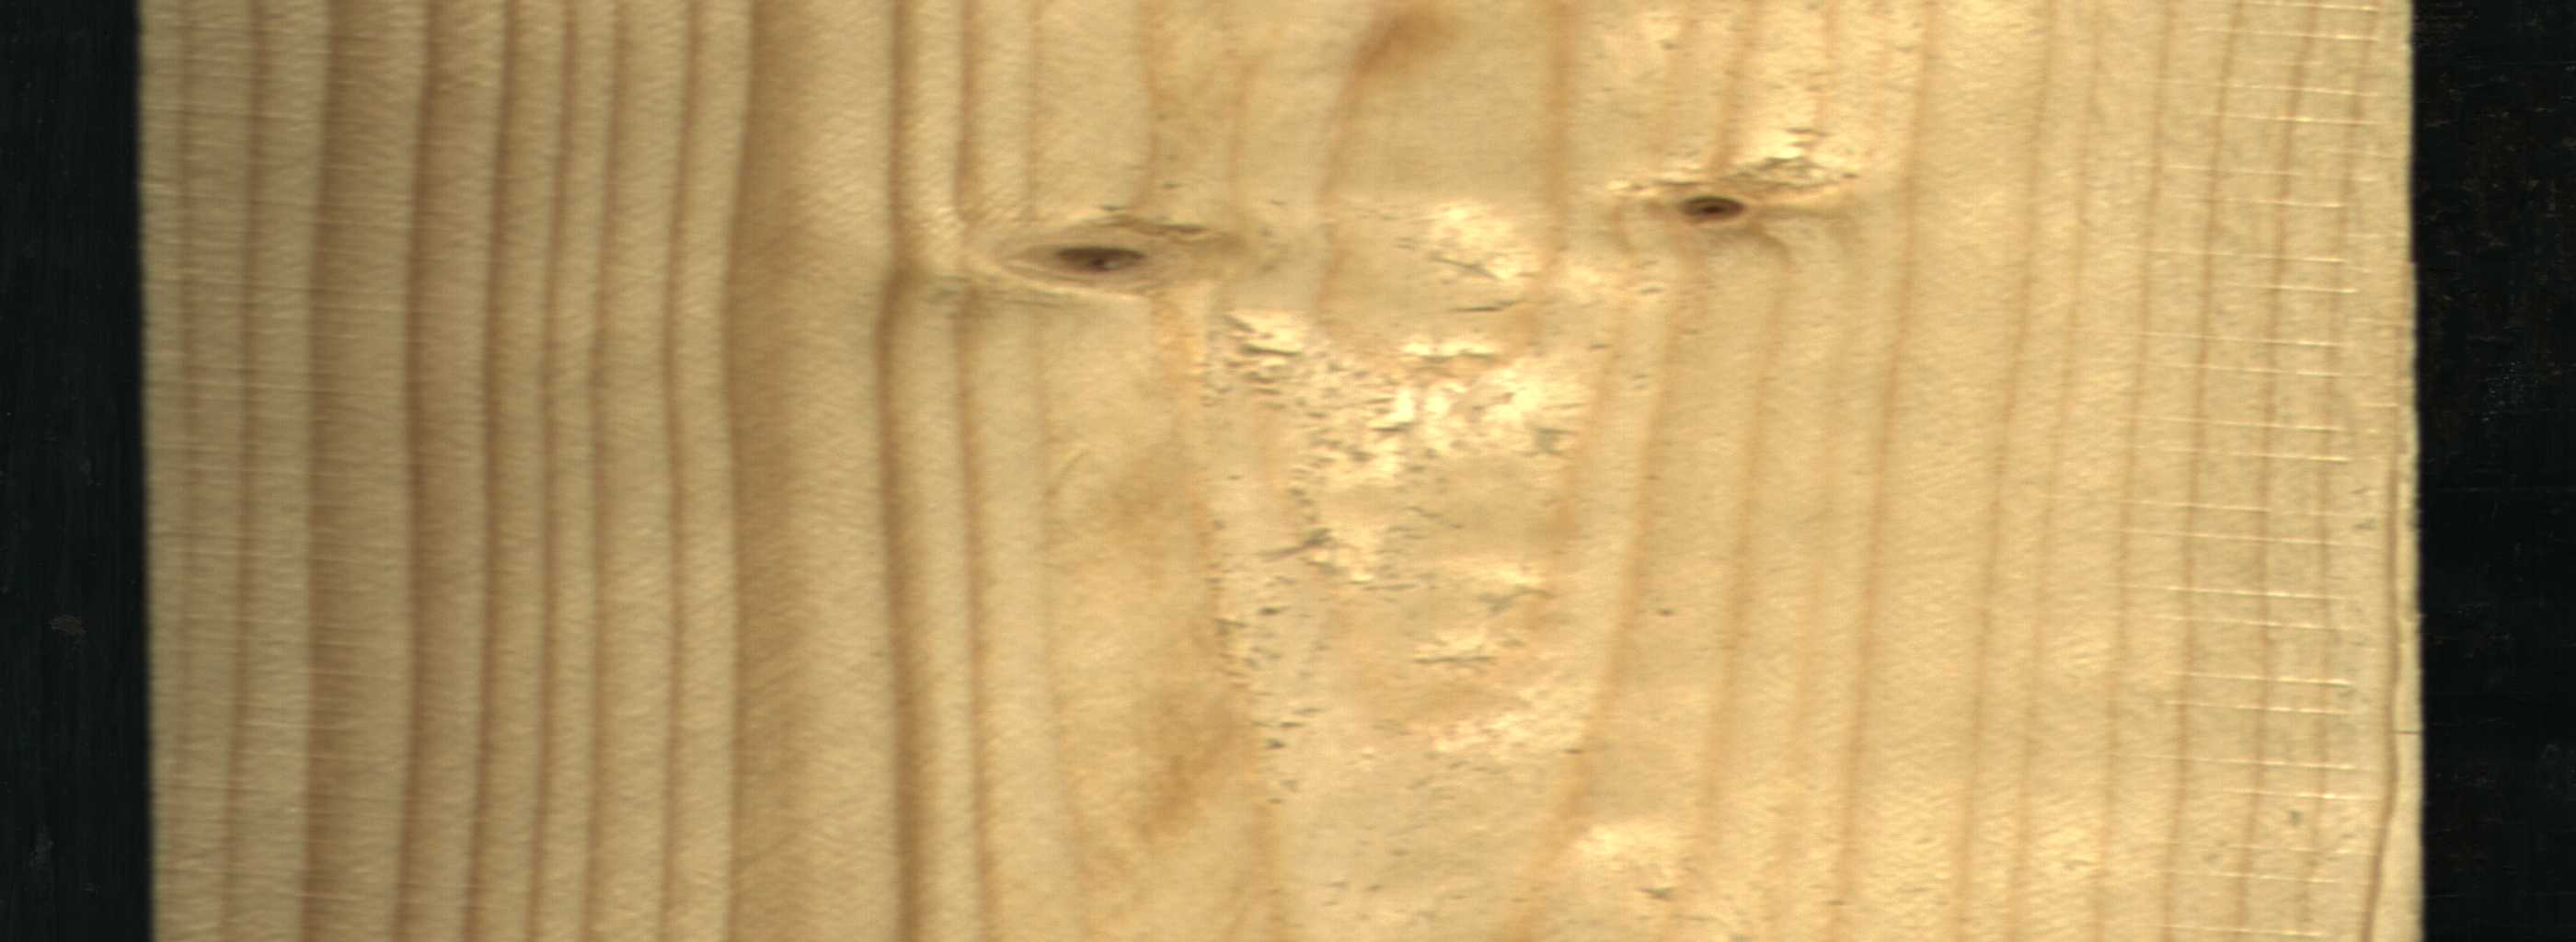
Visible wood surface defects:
Live_Knot
Live_Knot